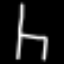
Label: chair